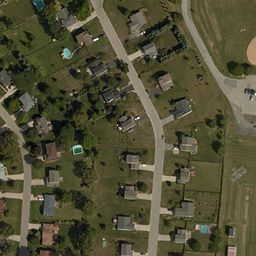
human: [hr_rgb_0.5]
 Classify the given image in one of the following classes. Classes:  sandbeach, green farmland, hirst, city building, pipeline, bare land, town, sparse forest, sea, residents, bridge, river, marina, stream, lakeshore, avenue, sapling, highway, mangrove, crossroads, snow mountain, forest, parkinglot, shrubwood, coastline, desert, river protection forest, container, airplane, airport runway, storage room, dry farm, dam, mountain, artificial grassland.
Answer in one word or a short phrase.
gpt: town